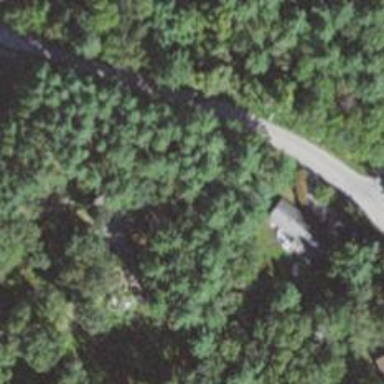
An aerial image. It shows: Residential driveway used as service road.